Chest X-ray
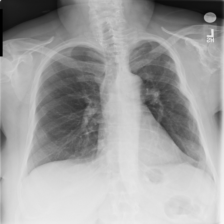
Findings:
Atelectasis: negative
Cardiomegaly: negative
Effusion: negative
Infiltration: negative
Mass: negative
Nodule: negative
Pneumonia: negative
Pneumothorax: negative
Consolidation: negative
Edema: negative
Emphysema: negative
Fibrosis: negative
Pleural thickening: negative
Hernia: negative